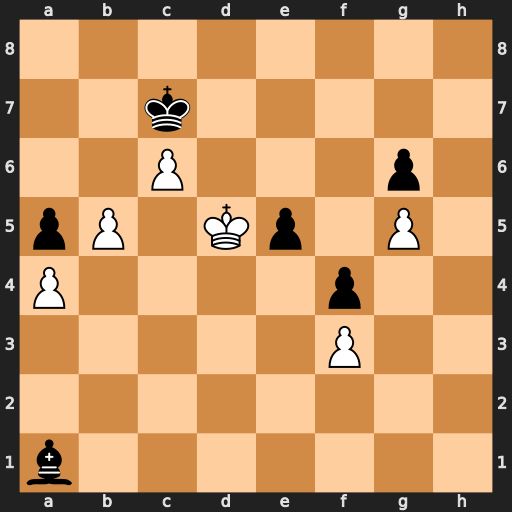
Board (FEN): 8/2k5/2P3p1/pP1Kp1P1/P4p2/5P2/8/b7
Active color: w
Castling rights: -
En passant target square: -
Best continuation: b6+ Kxb6 Kd6 e4 c7 Be5+ Kxe5 Kxc7 Kxe4